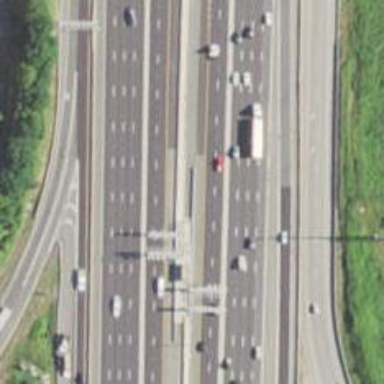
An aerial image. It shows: Toll gantry on the road.